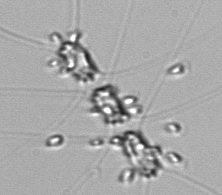
Label: Chaetoceros_didymus_TAG_external_flagellate